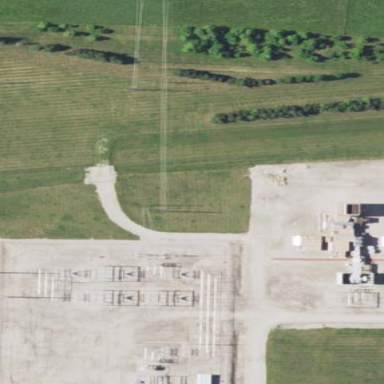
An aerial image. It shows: Power substation specializing in generation.